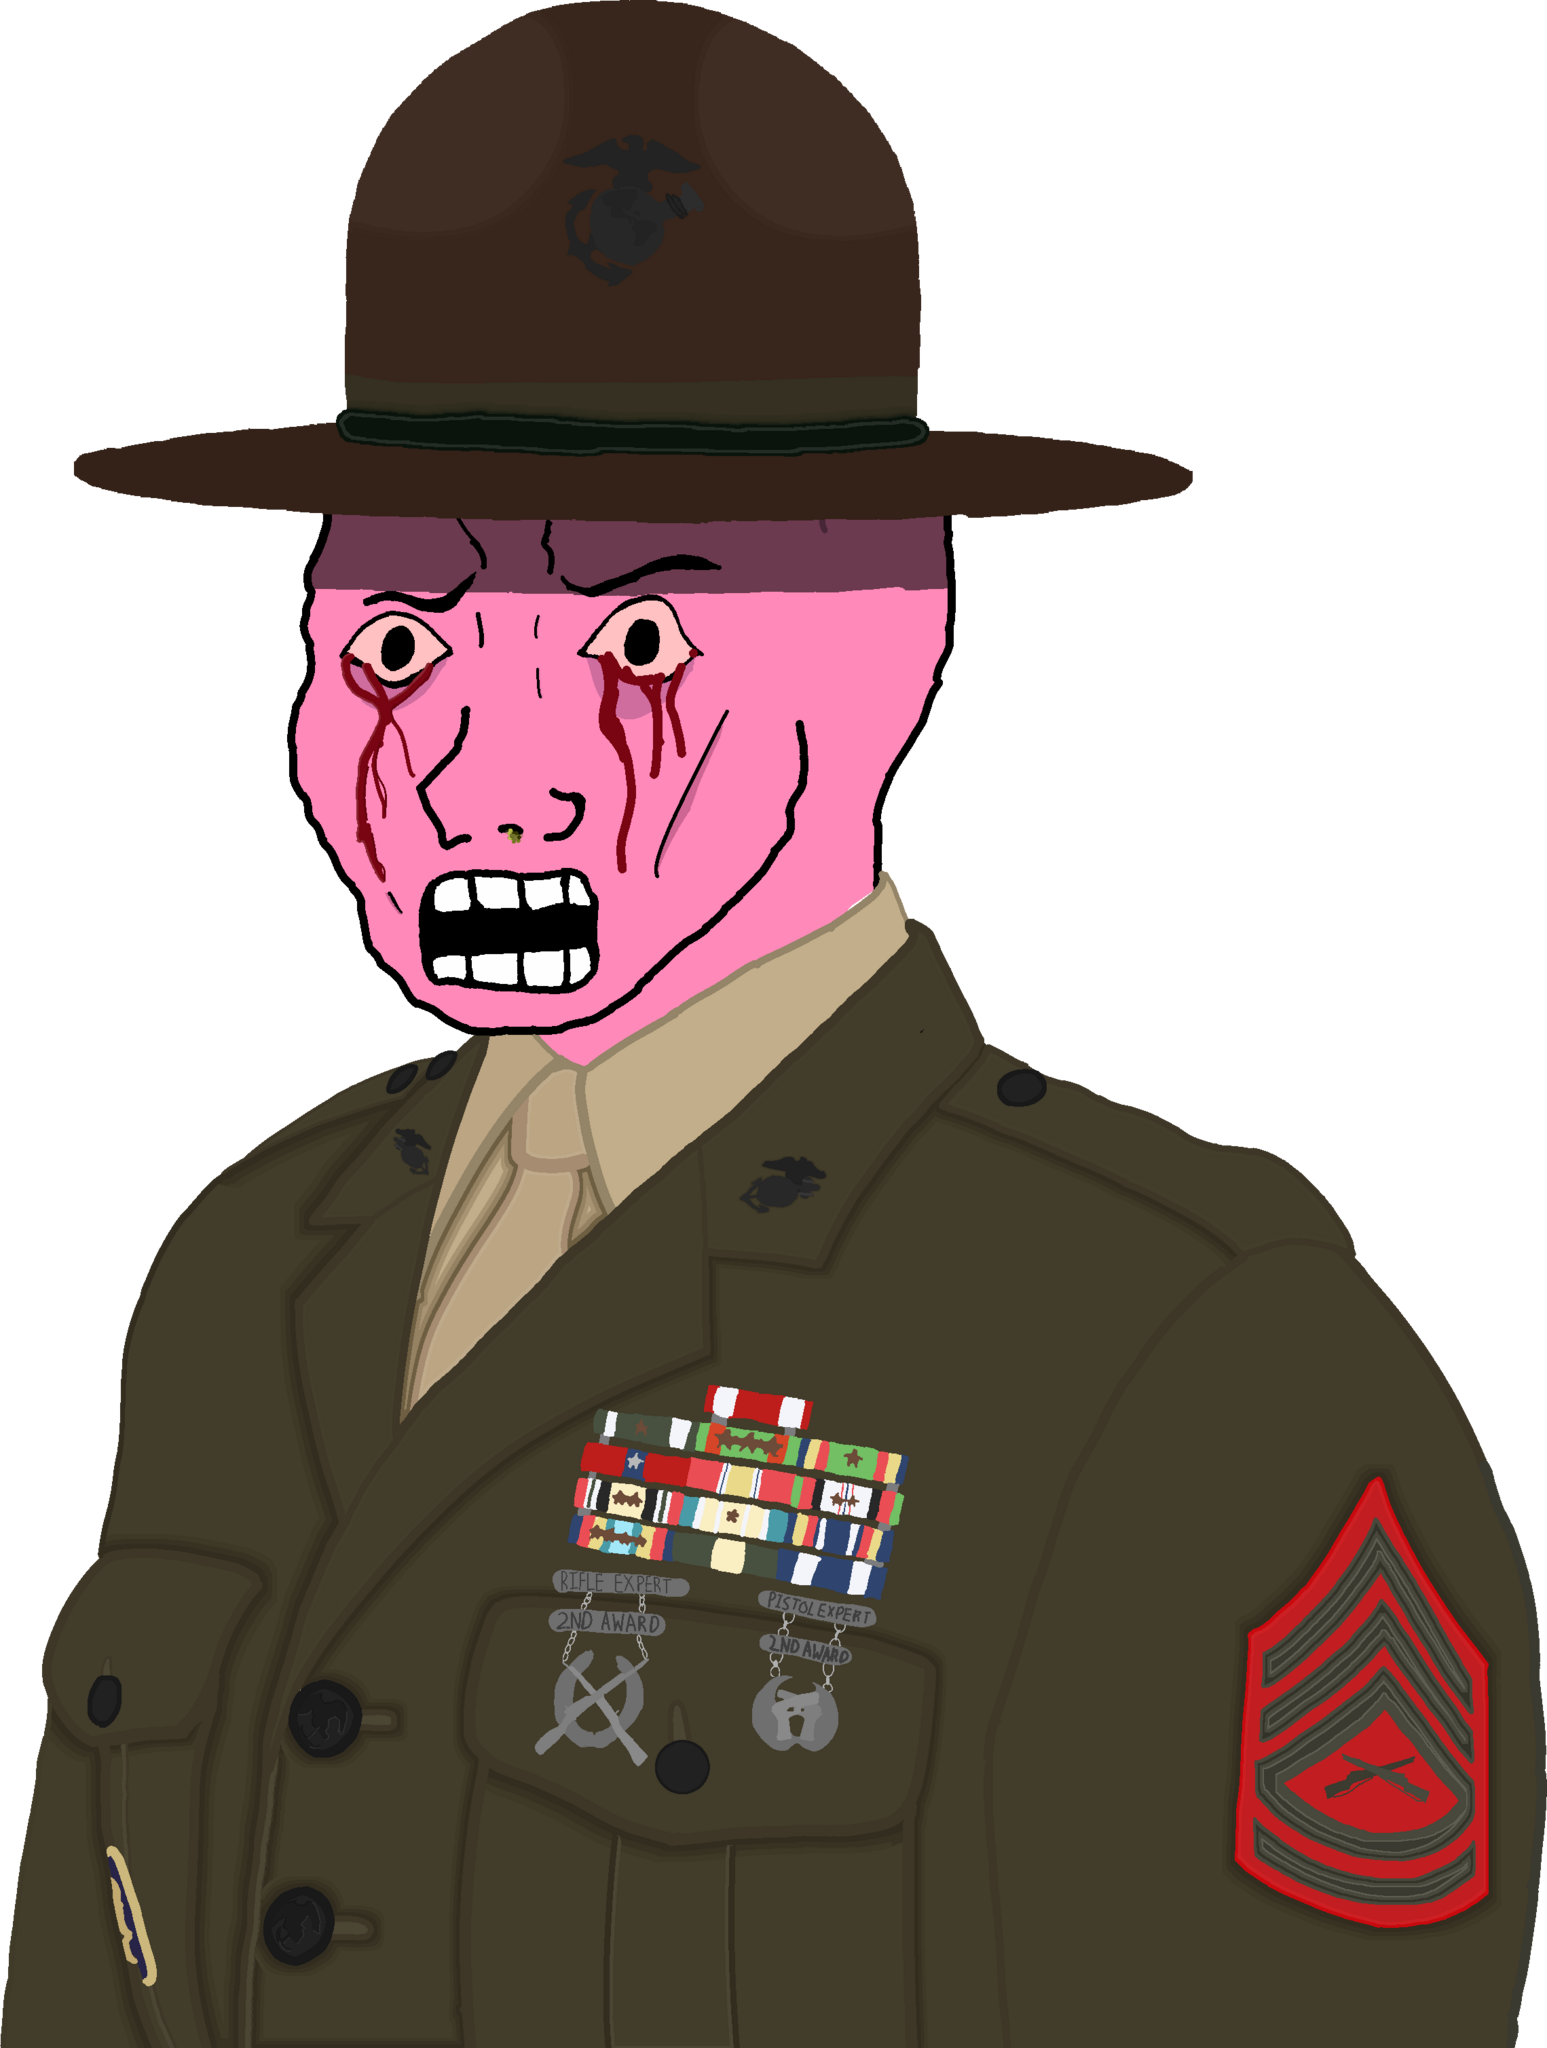
Label: 5_Rage